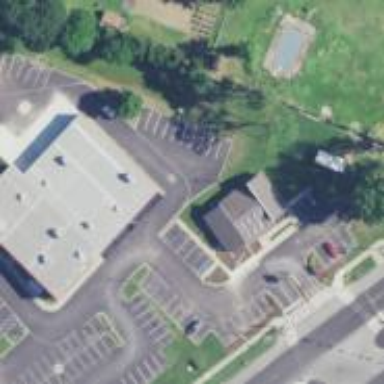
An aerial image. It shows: Clinic.